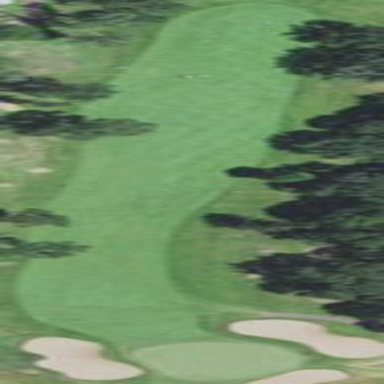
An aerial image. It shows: Golf fairway surrounded by grass.